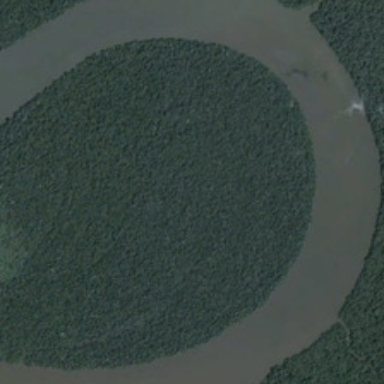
This is a river and wetland .